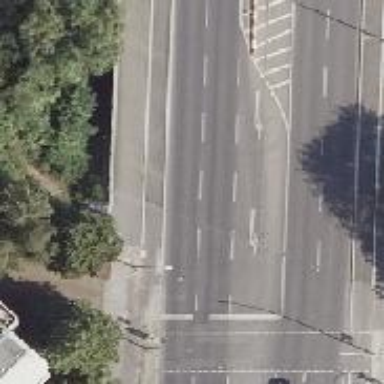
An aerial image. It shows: Secondary road with asphalt surface and cycle track on the right.